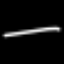
Label: line